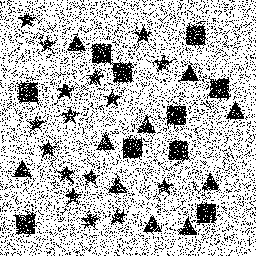
Squares: 10
Triangles: 10
Stars: 16
Total shapes: 36